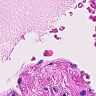
Metastatic tissue present: no